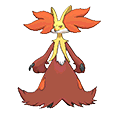
Pok\u00e9mon: delphox